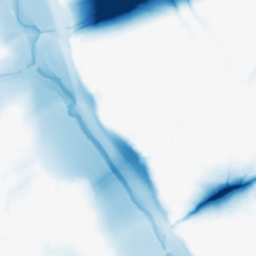
Category: morphological
Decomposition family: morphological
Decomposition parameters: operation: closing
size: 50
Upsampling method: linear_exact
Upsampling parameters: scale: 8
Upsampling scale: 8